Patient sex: M
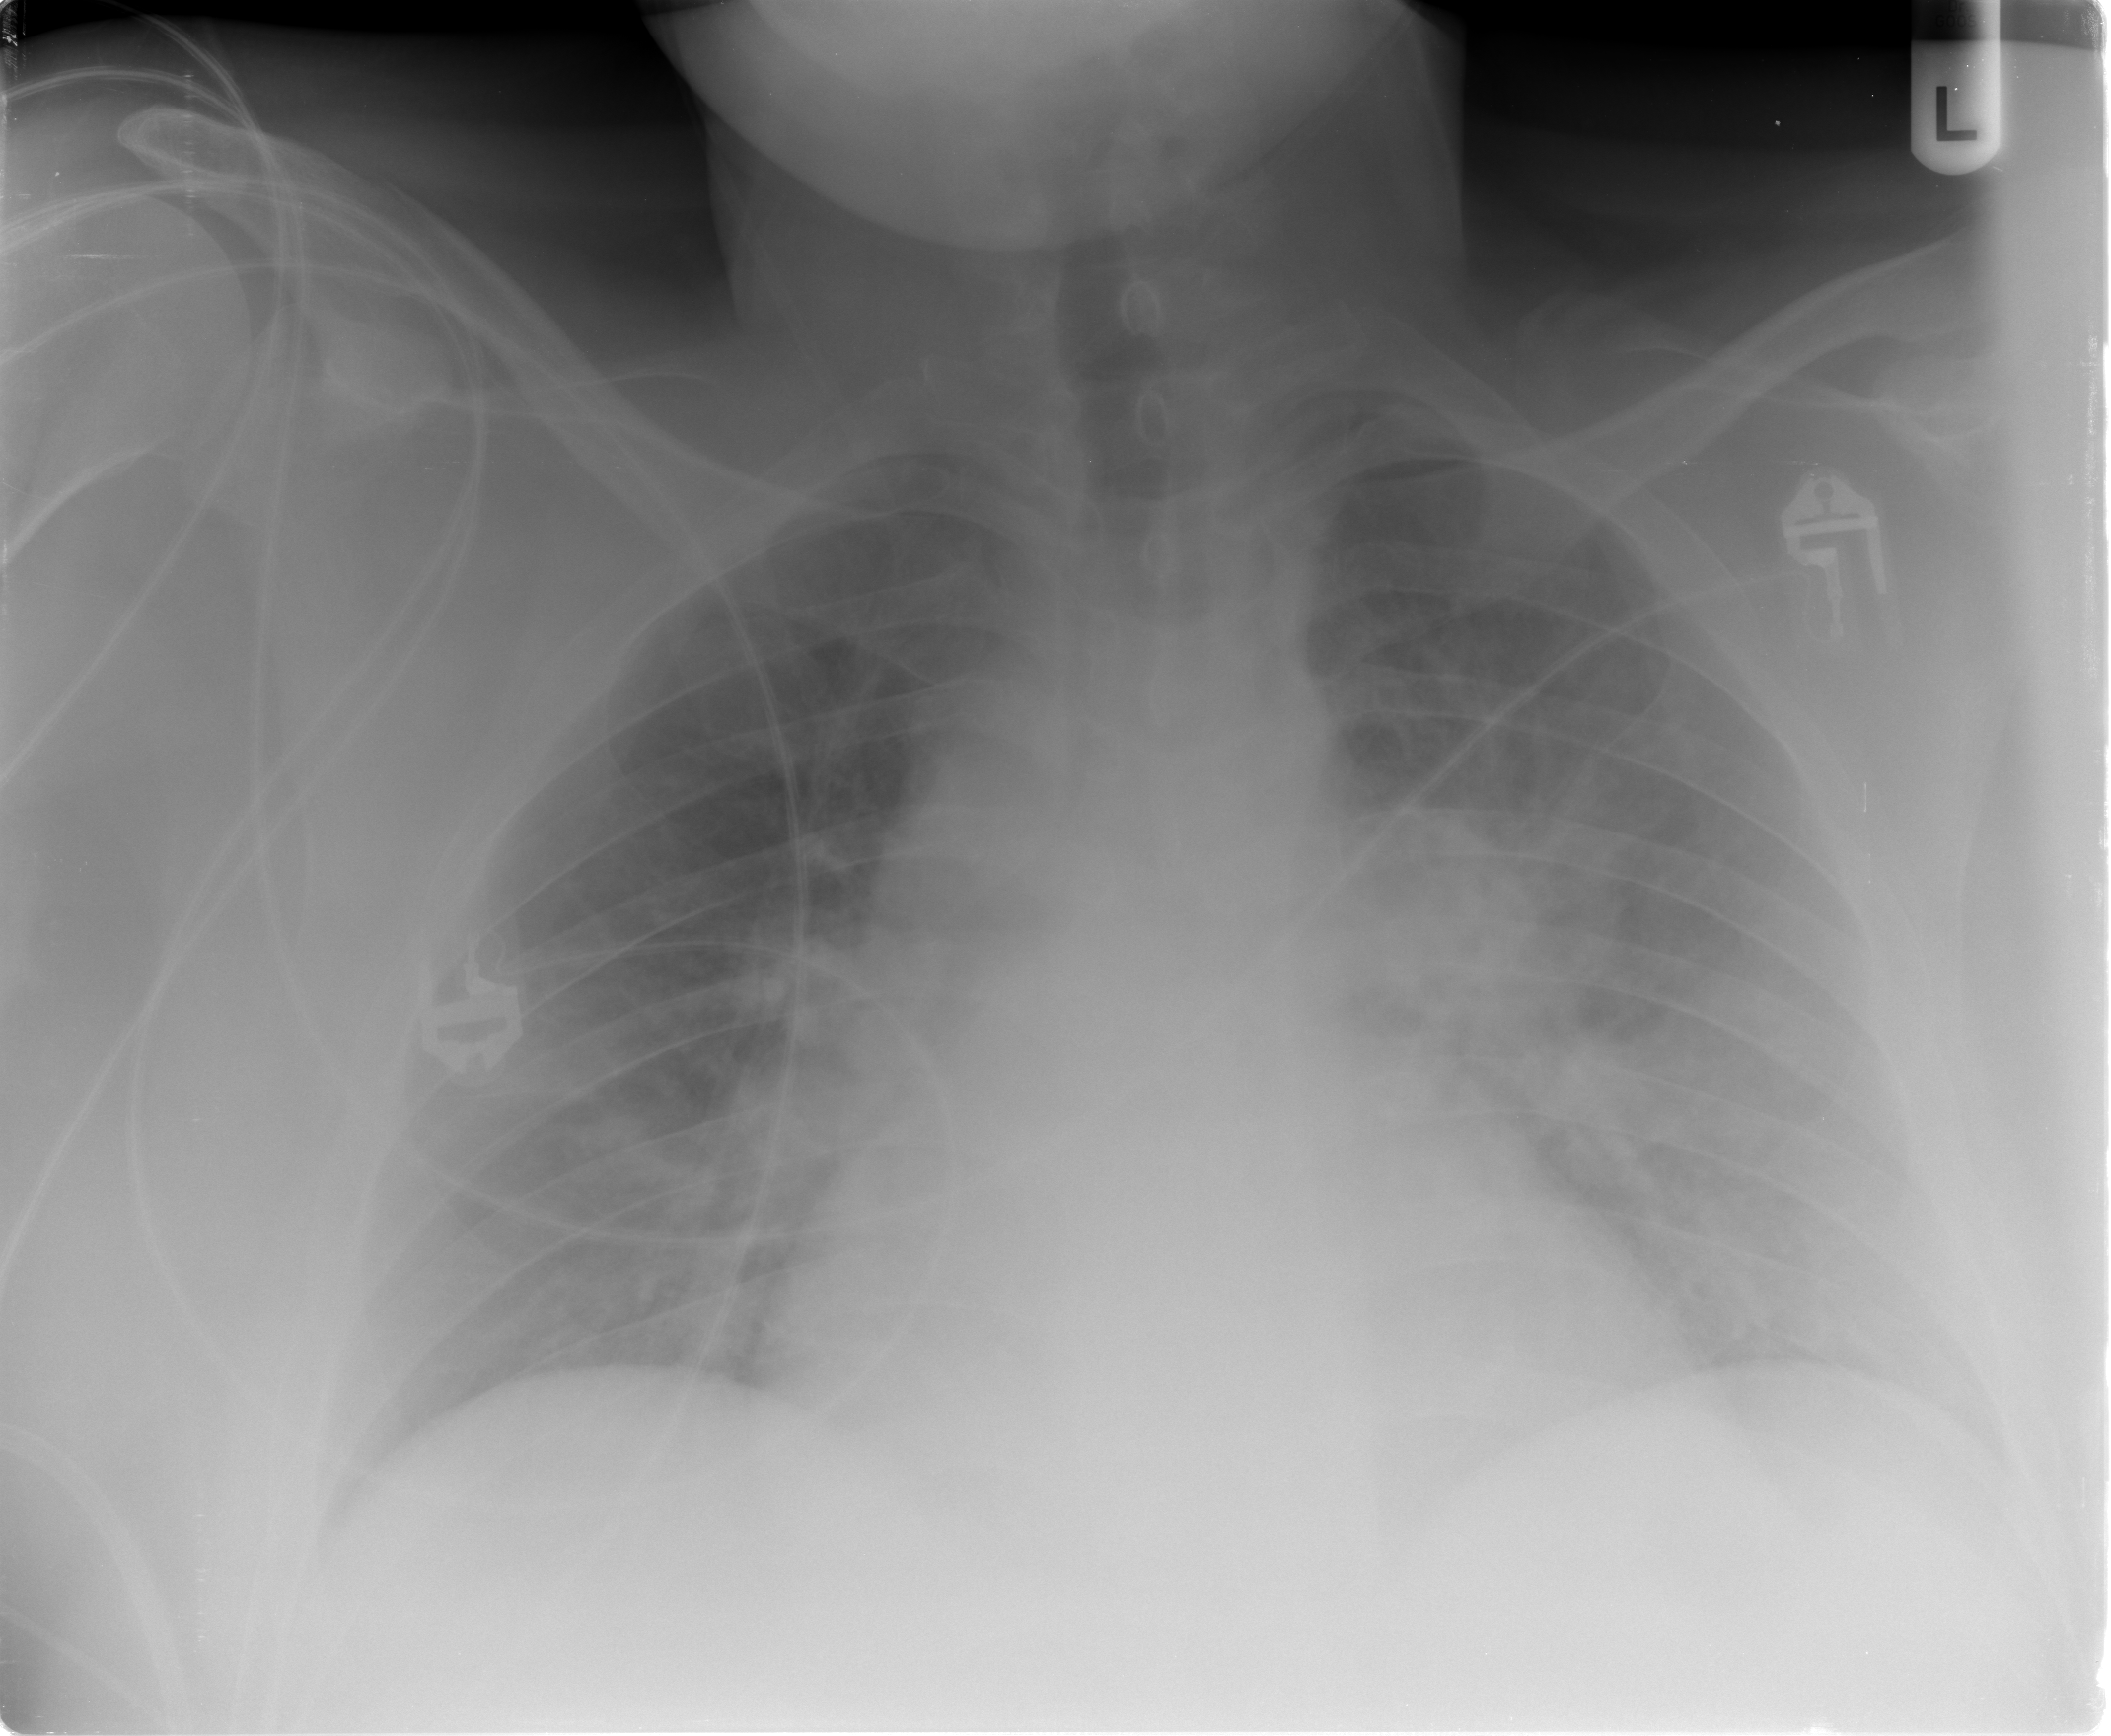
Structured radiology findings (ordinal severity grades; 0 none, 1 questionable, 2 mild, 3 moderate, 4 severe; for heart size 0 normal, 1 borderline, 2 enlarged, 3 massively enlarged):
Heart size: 2
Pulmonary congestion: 2
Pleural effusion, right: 0
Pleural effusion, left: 0
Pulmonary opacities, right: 0
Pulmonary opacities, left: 2
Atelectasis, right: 0
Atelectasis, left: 0